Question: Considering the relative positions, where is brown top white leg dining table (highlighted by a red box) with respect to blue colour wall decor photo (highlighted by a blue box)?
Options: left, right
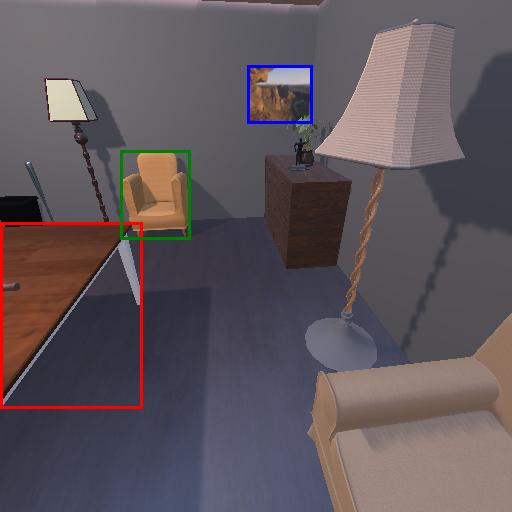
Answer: left